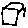
Label: square